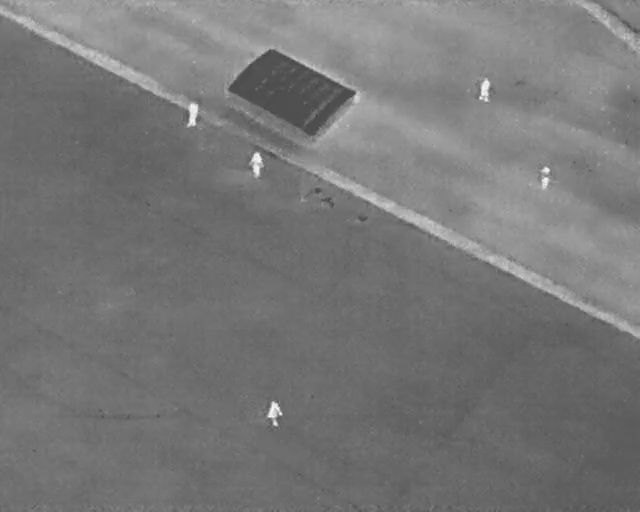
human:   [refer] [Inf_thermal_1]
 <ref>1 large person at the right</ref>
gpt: <box>[[82, 33, 87, 36, 2]]</box>